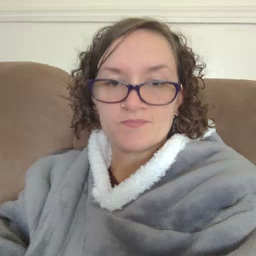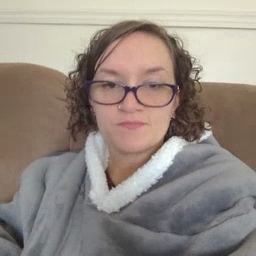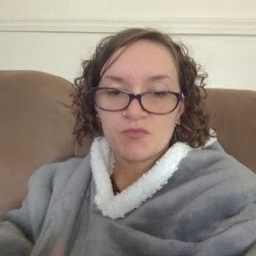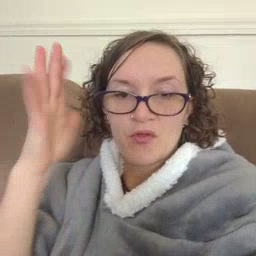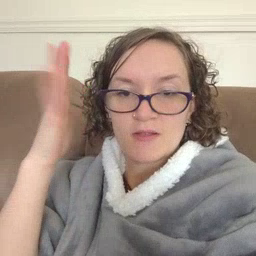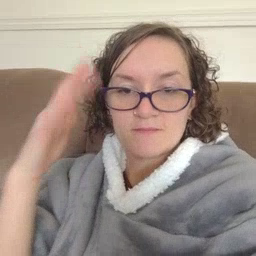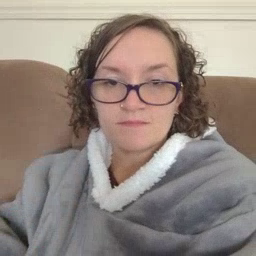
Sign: tree